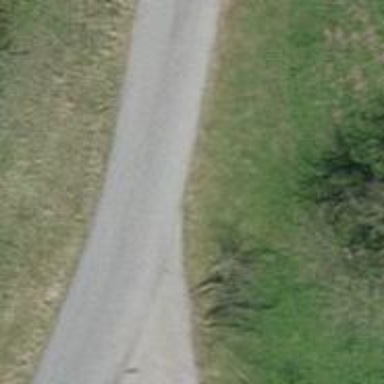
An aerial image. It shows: Unclassified road with asphalt surface.